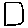
Label: square